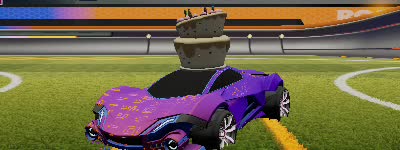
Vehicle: werewolf